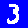
Digit: 3